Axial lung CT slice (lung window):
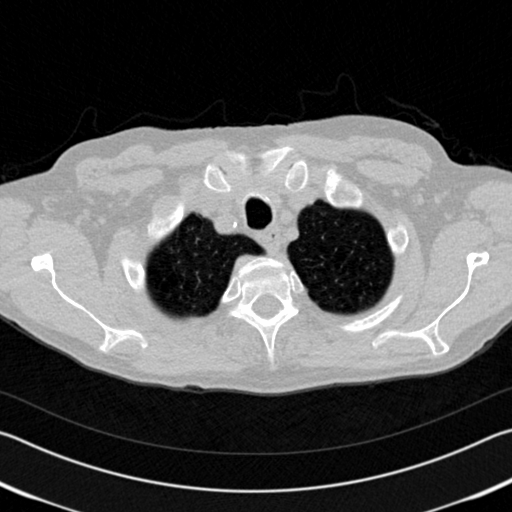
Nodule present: no